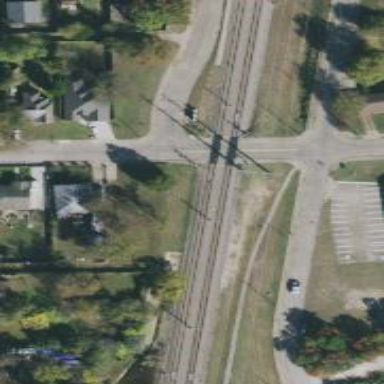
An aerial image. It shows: Crossing for the railway.